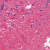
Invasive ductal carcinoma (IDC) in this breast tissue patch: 0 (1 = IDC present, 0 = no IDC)